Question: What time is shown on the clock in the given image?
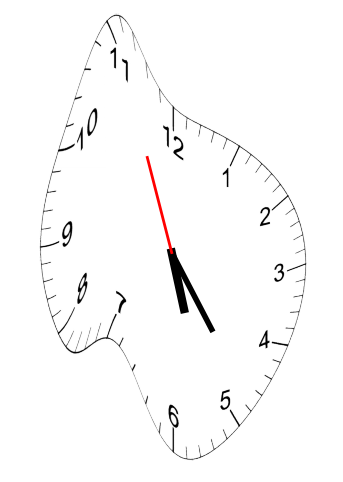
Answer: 05:23:56